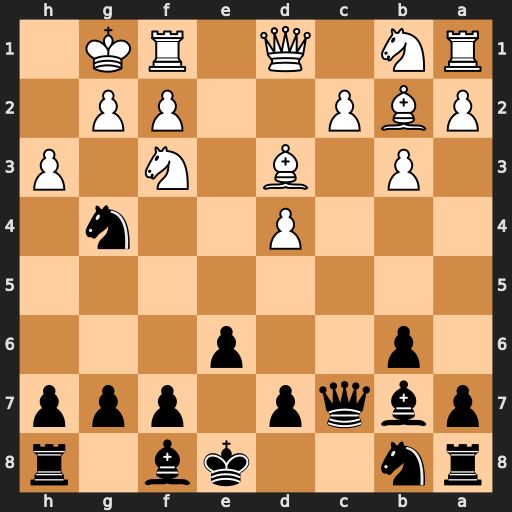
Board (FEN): rn2kb1r/pbqp1ppp/1p2p3/8/3P2n1/1P1B1N1P/PBP2PP1/RN1Q1RK1
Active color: b
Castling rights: kq
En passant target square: -
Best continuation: Bxf3 hxg4 Bxd1